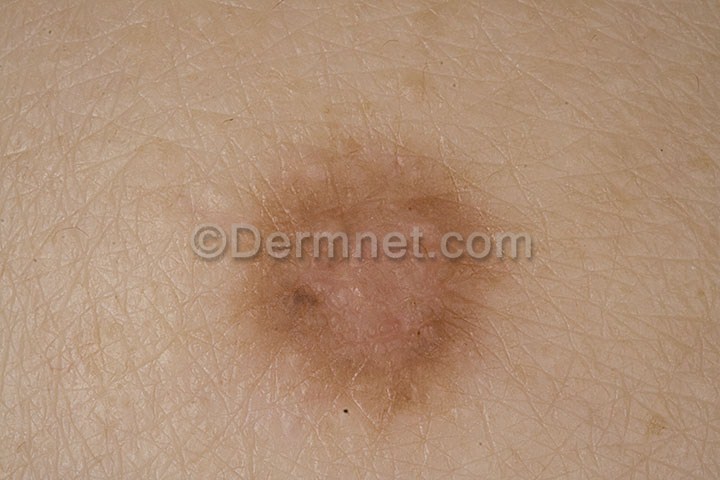
Disease: Seborrheic Keratoses and other Benign Tumors